Aerial crown-view tile of a tropical tree (Barro Colorado Island, Panama), acquired 20250715:
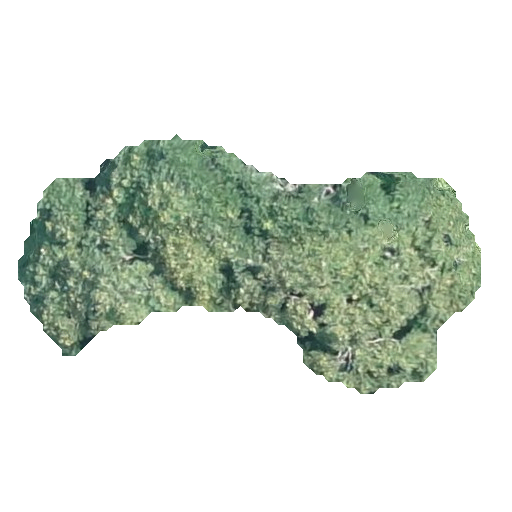
Species: Jacaranda copaia
GBIF accepted scientific name: Jacaranda copaia
Crown area: 111.763 m²